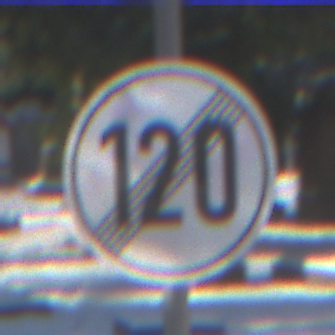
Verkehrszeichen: EndeGeschwindigkeit120
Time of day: MorningAfternoon
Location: Outdoor (Special)
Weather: Clear
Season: Winter
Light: Natural